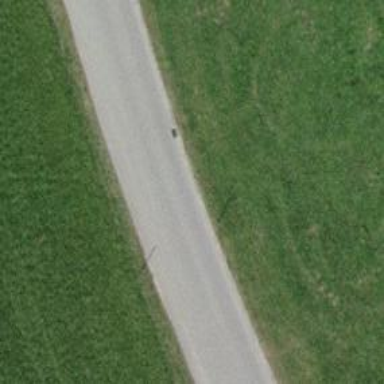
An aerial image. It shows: Tertiary road with asphalt surface.